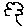
Label: tree